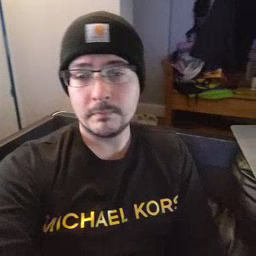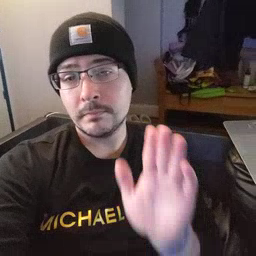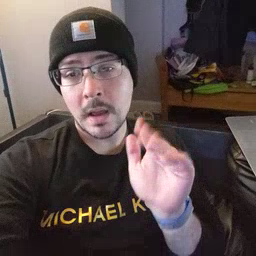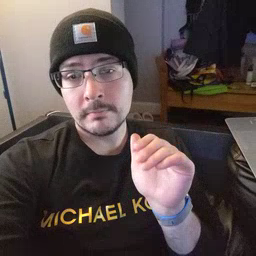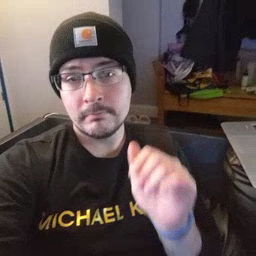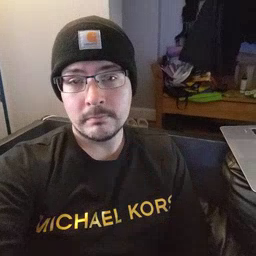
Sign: bye